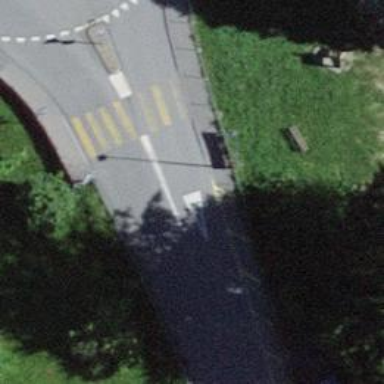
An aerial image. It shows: Zebra crossing on the road.